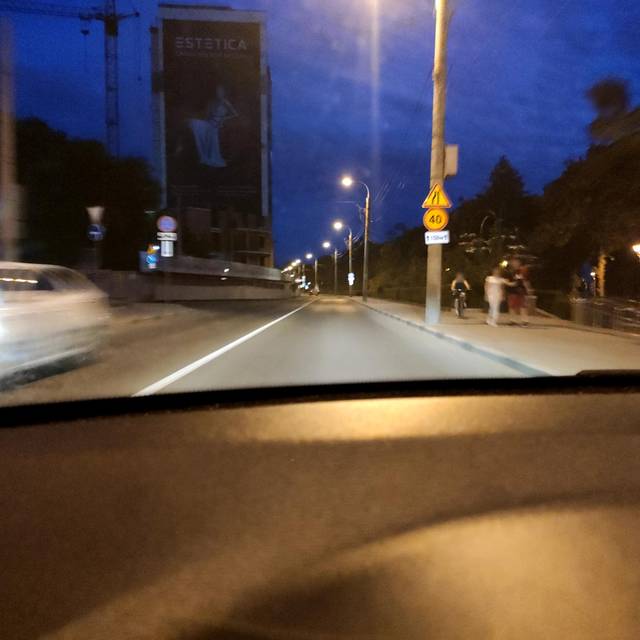
Region: Russia
Coordinates: 53.196, 50.09